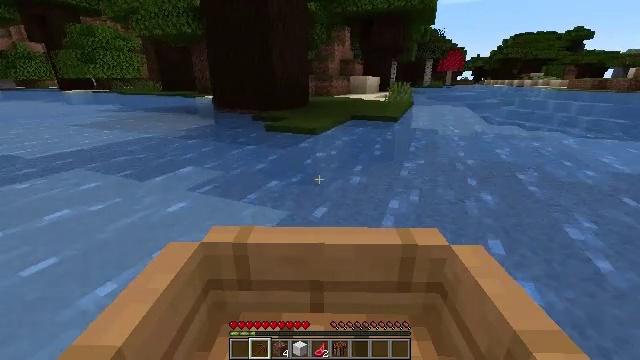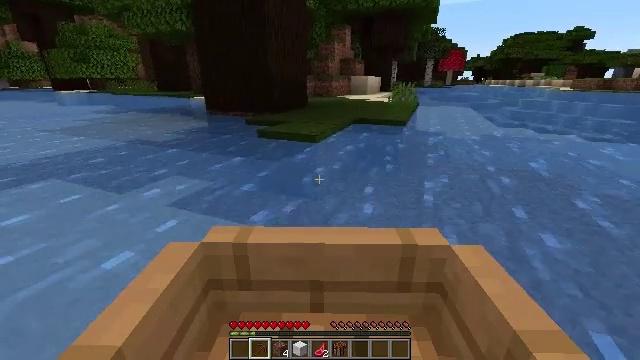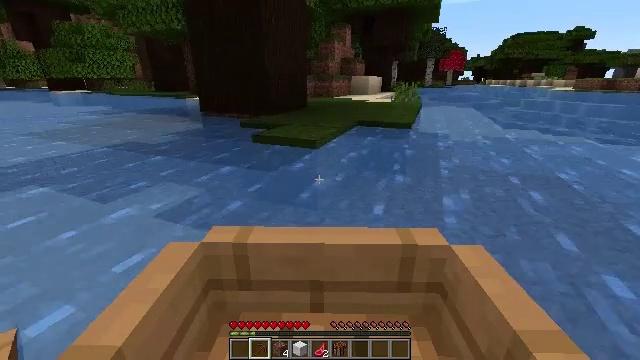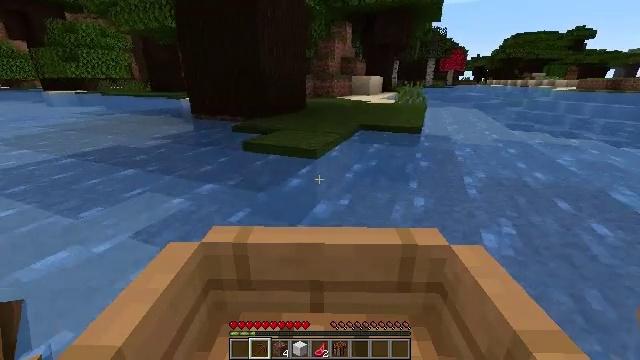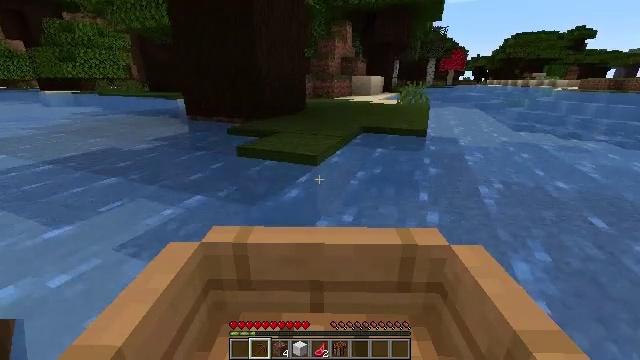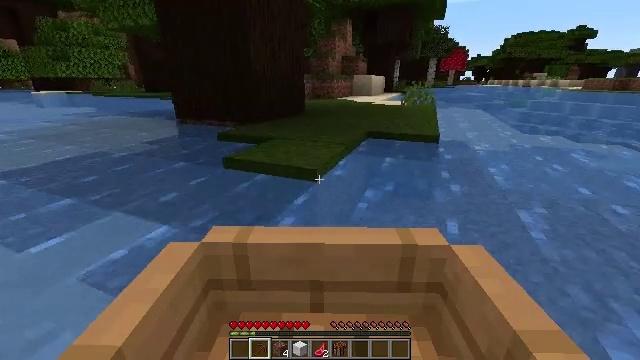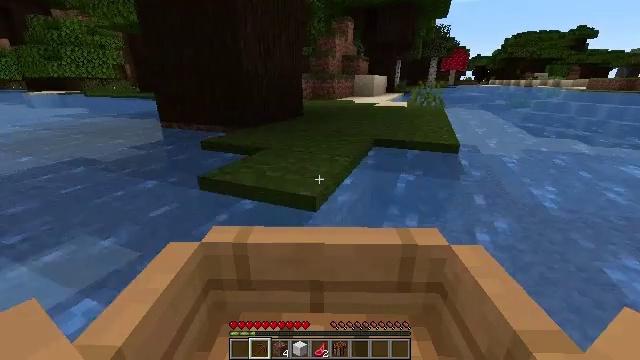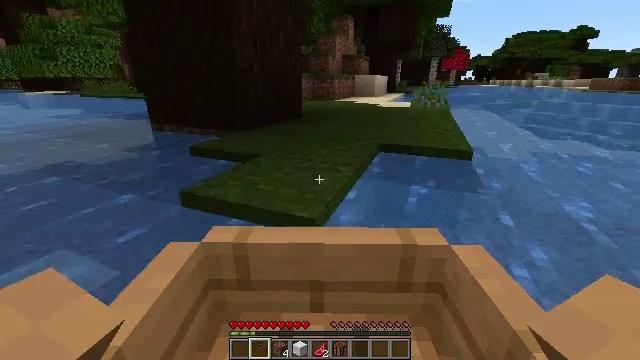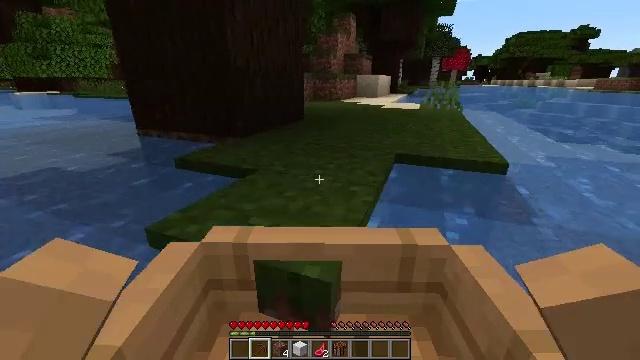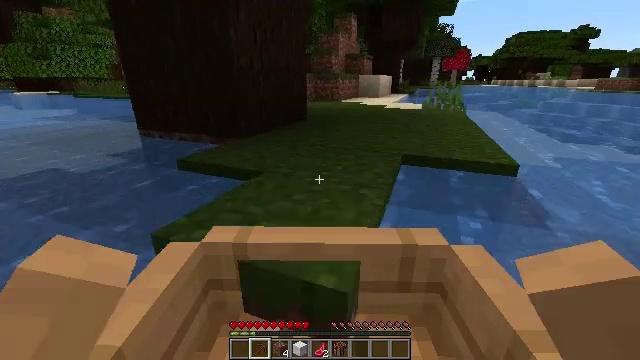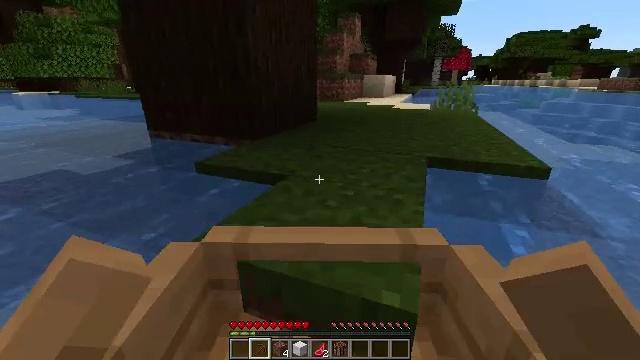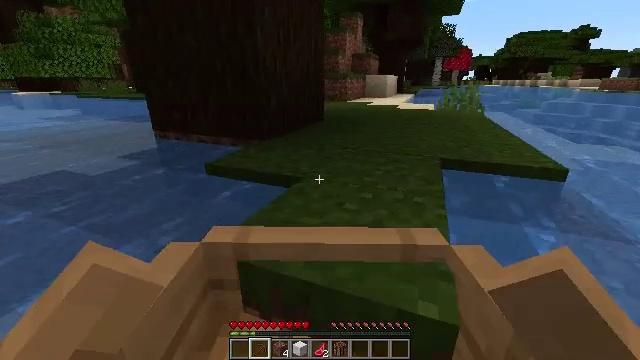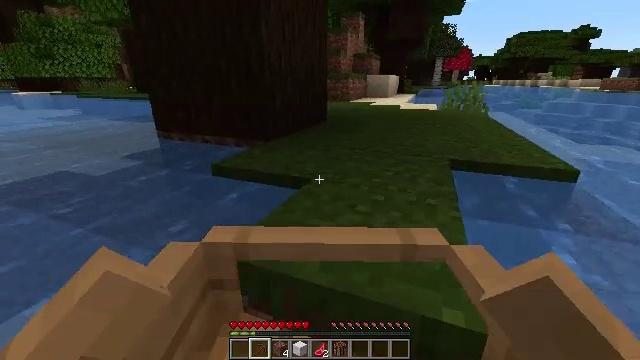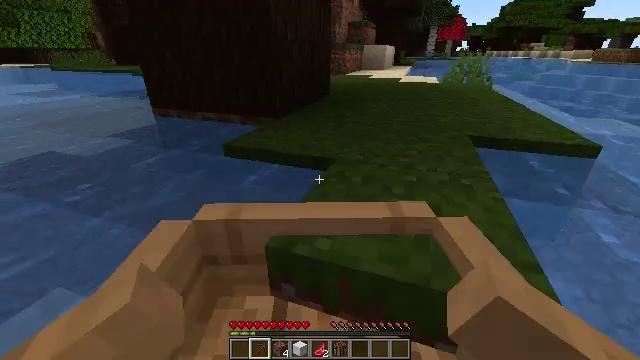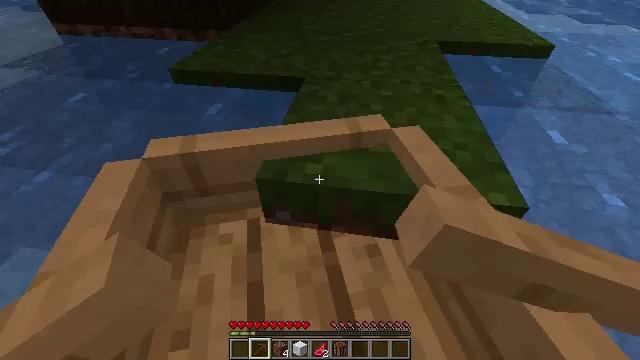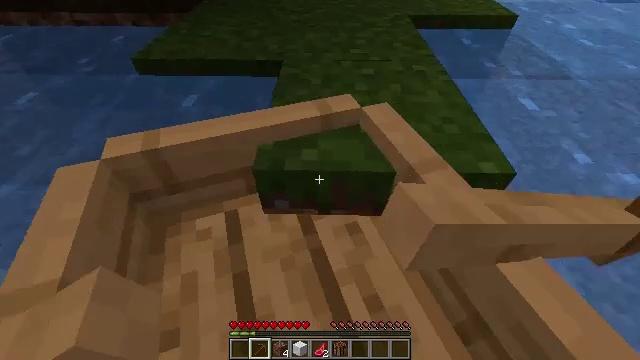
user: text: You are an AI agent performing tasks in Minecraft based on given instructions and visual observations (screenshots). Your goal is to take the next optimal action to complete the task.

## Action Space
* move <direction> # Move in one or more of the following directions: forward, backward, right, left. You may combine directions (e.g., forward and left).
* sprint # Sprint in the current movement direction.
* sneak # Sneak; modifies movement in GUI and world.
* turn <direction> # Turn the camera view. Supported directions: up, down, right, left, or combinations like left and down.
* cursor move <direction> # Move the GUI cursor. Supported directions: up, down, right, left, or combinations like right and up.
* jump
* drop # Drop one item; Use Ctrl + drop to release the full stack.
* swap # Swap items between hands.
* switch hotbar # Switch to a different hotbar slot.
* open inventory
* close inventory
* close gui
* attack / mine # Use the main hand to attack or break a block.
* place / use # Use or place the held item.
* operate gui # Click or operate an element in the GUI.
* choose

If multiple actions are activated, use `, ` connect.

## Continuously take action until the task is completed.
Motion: motion action
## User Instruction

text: Mine the dark oak log from a tree.
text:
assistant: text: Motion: move forward
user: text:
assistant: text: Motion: move forward
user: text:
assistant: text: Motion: move forward
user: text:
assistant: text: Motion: move forward
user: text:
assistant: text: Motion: move forward, jump
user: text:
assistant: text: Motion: move forward, jump
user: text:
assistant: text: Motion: move forward, jump
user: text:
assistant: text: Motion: move forward
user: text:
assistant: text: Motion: move forward
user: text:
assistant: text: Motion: move forward, jump
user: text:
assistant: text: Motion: move forward, jump
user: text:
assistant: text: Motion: move forward
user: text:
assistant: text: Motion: move forward, turn right and down
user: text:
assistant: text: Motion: move forward, turn right and down
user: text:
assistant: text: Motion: move forward, turn right and down
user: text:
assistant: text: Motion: move forward, turn right and down
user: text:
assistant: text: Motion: move forward, turn right
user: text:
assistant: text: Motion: move forward
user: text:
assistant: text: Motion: no_op
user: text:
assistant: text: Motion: no_op
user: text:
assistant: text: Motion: open inventory
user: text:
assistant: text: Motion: open inventory
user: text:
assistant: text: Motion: open inventory
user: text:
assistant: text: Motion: no_op
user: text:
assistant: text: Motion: no_op
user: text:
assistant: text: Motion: no_op
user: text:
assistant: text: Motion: cursor move down
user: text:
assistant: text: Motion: cursor move down
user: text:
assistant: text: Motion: no_op
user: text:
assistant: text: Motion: no_op